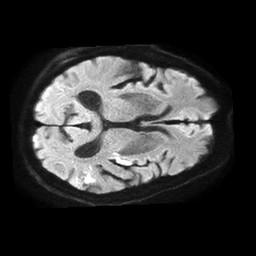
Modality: TRACE
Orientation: axial
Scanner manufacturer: philips
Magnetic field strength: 1.5 T
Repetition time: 4.6 s
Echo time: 0.08631 s